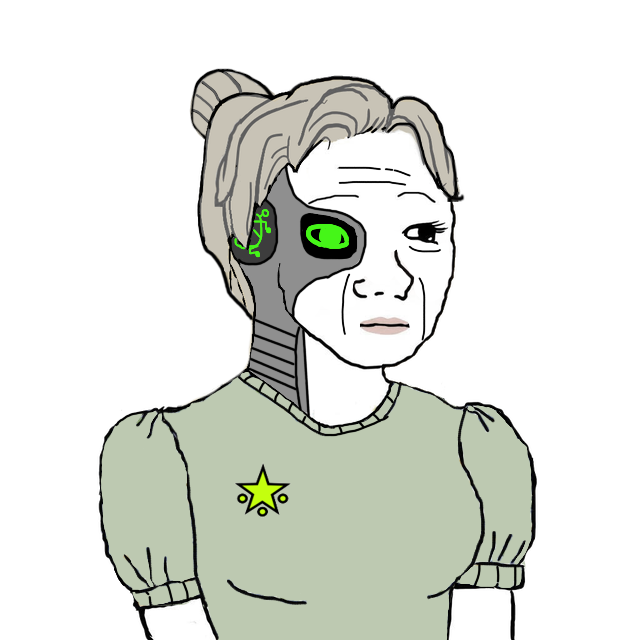
Label: 5_Trad_Wife